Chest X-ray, AP view. Patient: 7 years old, sex M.
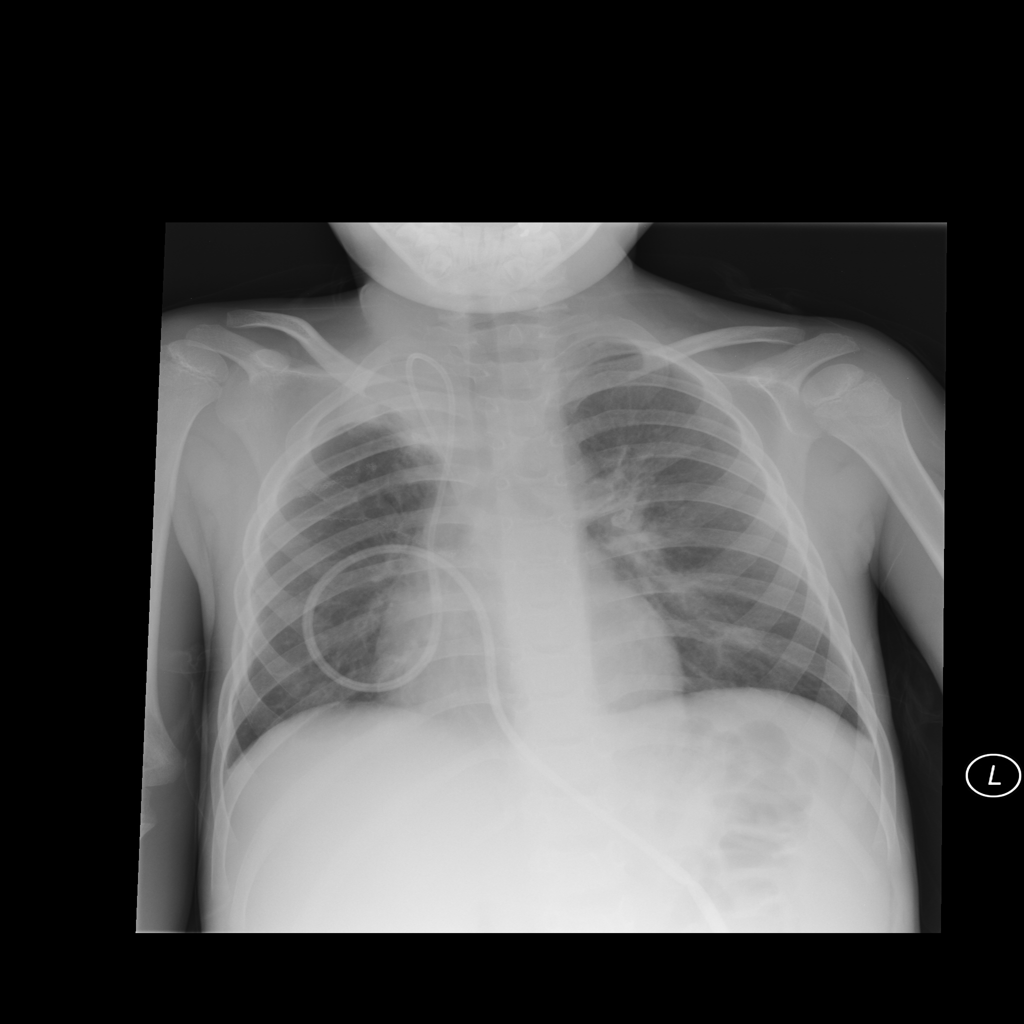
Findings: Atelectasis, Pleural_Thickening